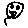
Label: bird